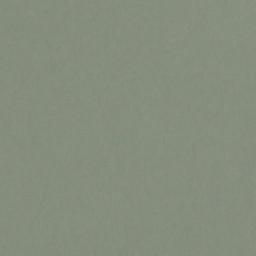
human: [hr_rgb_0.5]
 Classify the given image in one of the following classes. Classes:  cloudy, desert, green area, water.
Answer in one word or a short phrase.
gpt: cloudy